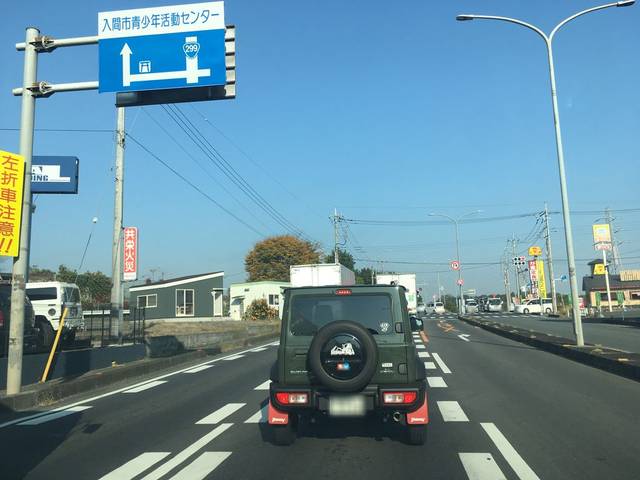
Region: Japan
Coordinates: 35.829, 139.375